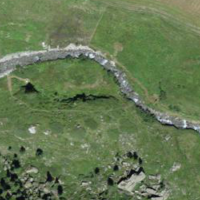
EUNIS habitat code: 26
Species observed at this site:
Vaccinium myrtillus
Vaccinium vitis-idaea
Araneus diadematus